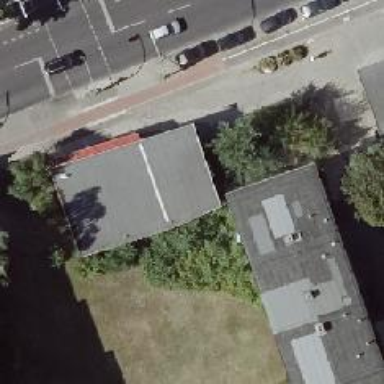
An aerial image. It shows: Beauty shop.